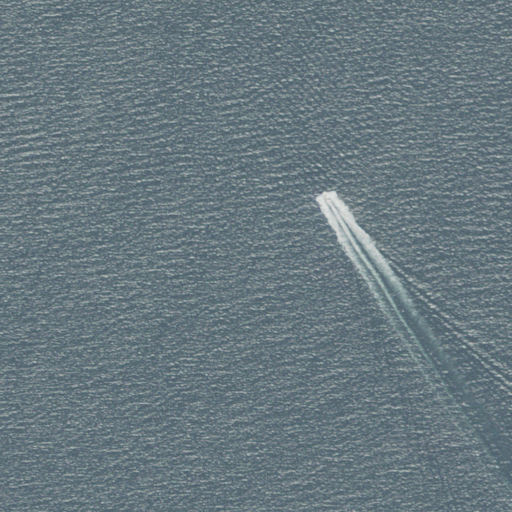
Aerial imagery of island in Massachusetts named Hussey Rock containing only open water